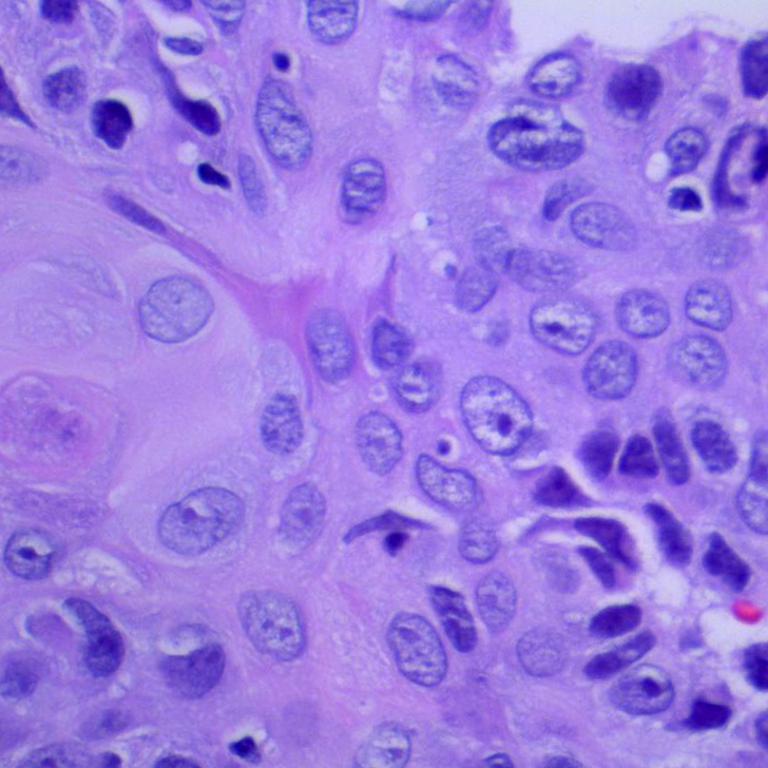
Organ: lung
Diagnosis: squamous carcinomas